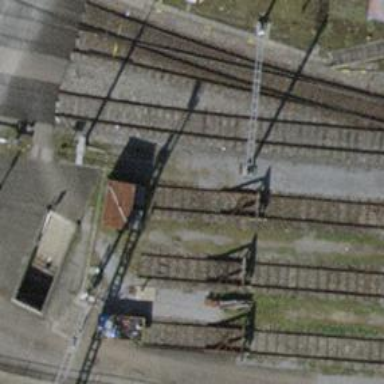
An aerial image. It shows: Railway buffer stop.